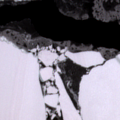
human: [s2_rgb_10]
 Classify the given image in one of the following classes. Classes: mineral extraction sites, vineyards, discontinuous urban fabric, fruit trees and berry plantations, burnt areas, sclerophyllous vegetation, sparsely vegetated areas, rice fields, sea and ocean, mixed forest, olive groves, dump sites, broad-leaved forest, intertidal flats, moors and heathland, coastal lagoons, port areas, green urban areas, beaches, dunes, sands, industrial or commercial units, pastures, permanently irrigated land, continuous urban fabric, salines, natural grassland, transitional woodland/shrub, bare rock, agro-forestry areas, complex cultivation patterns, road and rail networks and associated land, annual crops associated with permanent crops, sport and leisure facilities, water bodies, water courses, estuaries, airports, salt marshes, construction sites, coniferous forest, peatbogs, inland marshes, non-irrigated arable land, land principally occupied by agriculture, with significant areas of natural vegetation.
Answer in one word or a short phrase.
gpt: sea and ocean